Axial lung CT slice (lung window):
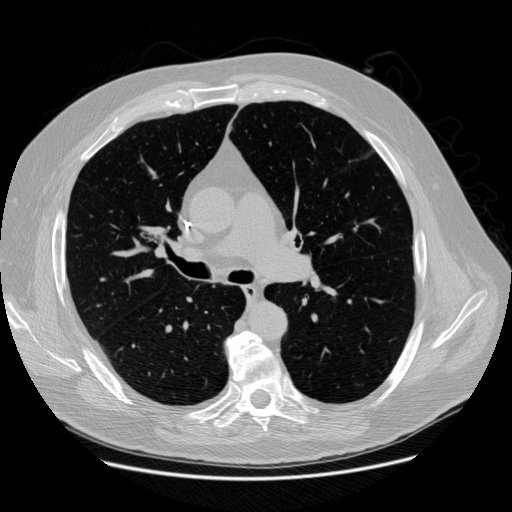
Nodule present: no